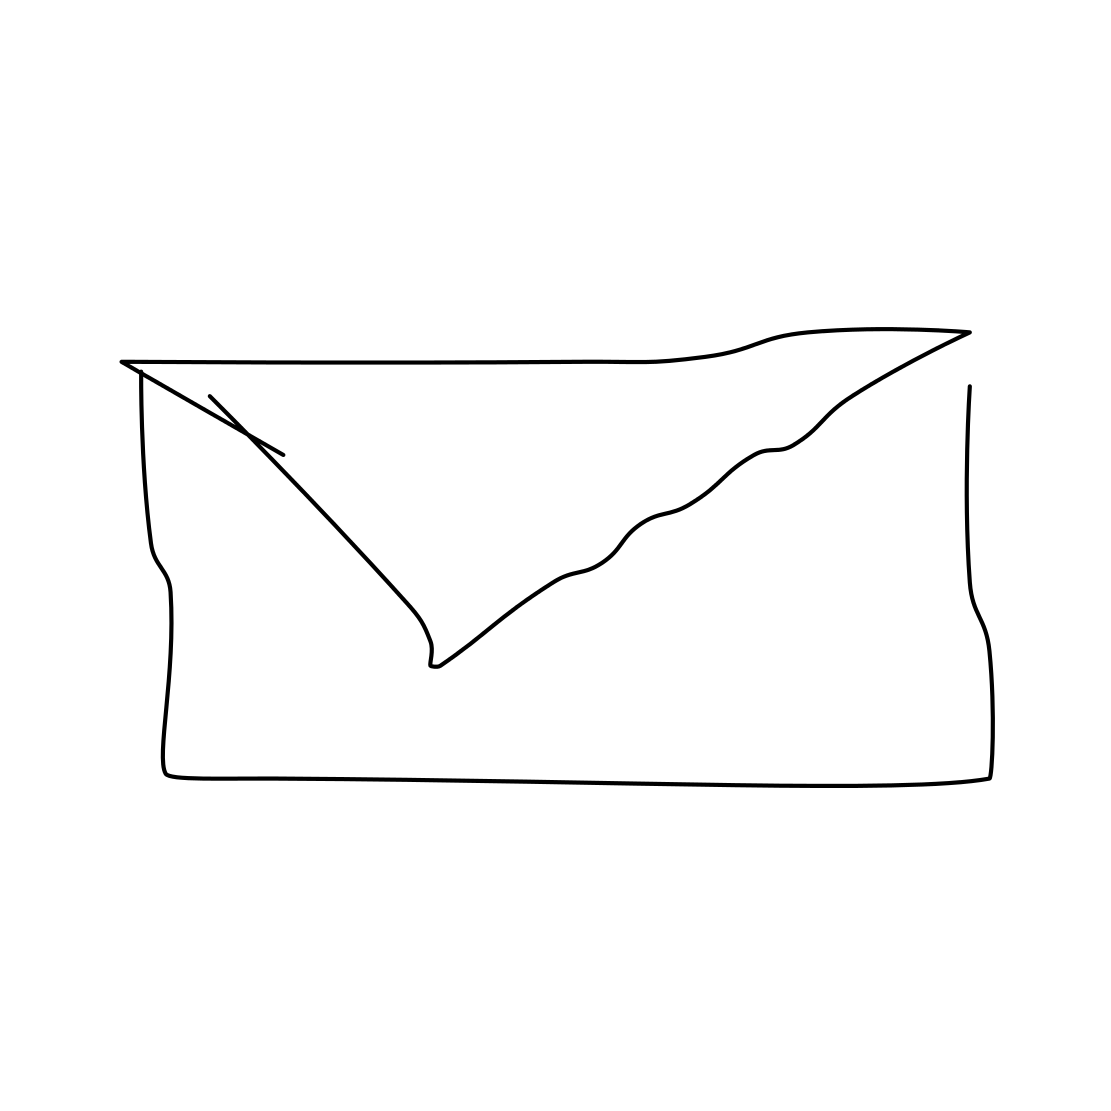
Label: envelope